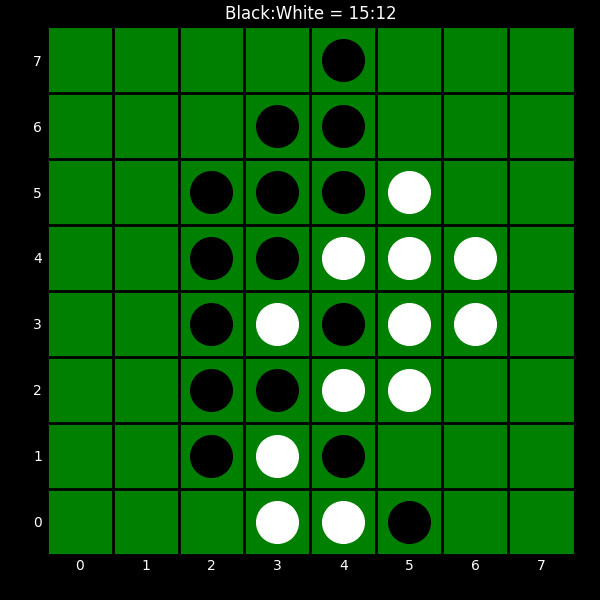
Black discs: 15
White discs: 12